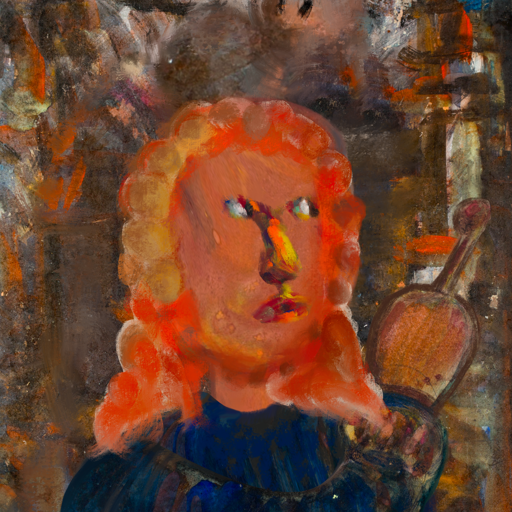
Background: GypsyQueen, Head And Neck Side: Mother_And_Son_Son, Face Side: An_Impression, Bust: Pipe, Hair Side: Rupkatha, Head Accessory: Blank, Second Necklace: Blank, Necklace: Blank, Baby: Blank